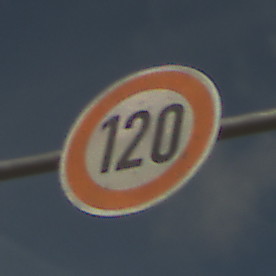
Verkehrszeichen: Geschwindigkeit120
Umgebung: Outdoor, RoadRail
Tageszeit: Midday
Wetter: PartlyCloudy
Licht: Natural
Jahreszeit: NotSpecified
Kontrast: HighContrast